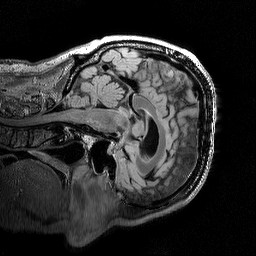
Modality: T2w
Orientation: sagittal
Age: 67
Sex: male
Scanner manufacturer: siemens
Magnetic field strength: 3 T
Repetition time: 5 s
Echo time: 0.386 s